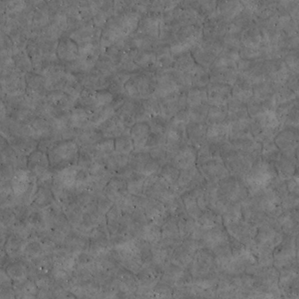
Label: non_frost